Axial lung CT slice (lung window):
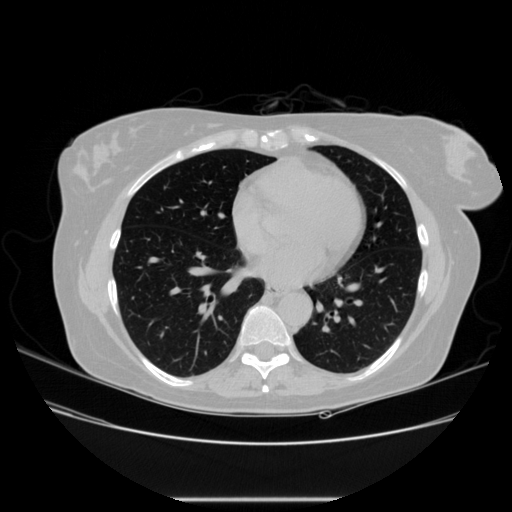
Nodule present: no